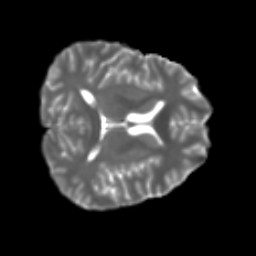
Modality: T2w
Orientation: axial
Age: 32
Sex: male
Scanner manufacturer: ge
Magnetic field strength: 3 T
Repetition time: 7.8 s
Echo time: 0.0606 s